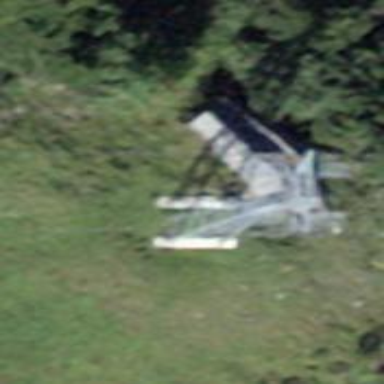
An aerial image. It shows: Pylon used for aerialway.